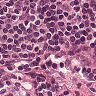
Metastatic tissue present: no